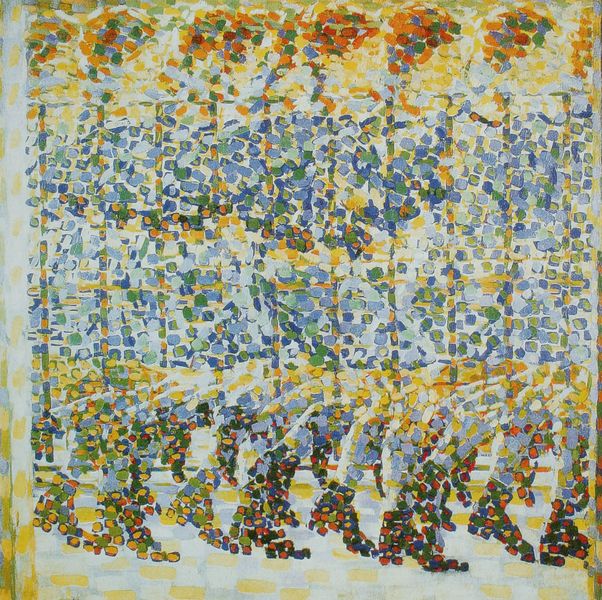
Titel: Mädchen auf dem Balkon
Künstler: Giacomo Balla
Standort: Mailand
Institution: Civica Galleria d'Arte Moderna
Schlagwörter: blau, gemälde, gruppe, kopf, körper, mann, weiß, aquarell, frauen, gelb, grün, impressionismus, menschen, mädchen, stadt, bewegung, blumen, braun, bunt, frankreich, frau, haar, hell, hüte, kleid, köpfe, licht, männer, orange, schwarz, strasse, rot, expressionismus, leute, malerei, meschen, tanz, gesichter, hose, arme, gesicht, kleidung, mensch, öl, gehen, gitter, boden, figur, haare, person, tänzerinnen, beine, hellblau, schwung, balkon, bein, farbig, kuss, liebe, komplementär, divisionismus, fahnen, italien, schuhe, pointilismus, laufen, abstrakt, flächen, modern, farbe, linien, füsse, krieg, soldaten, tapete, zopf, sport, deutsch, knie, striche, fotografie, punkte, futurismus, gang, fuss, parallel, viele, militär, uniform, soldat, strich, dynamik, lauf, punkt, tupfen, reihe, stempel, helm, stiefel, schritt, kacheln, mosaik, schuh, pinsel, tupfer, armee, marsch, pinselstrich, helme, verschwommen, seitenprofil, gewehr, dynamisch, gehorsam, film, krieger, steinchen, sieben, seurat, signac, balu, leuchtend, speer, speere, locker, undeutlich, parade, zeit, gewehre, staffel, reigen, farbtupfer, optische, geometrie, marschieren, wiederholung, geschwindigkeit, matisse, vorwärts, duchamp, ungenau, backsteine, avantgarde, laufend, grundfarben, neoimpressionismus, pastel, senkrechte, farbmischung, vertikal, abstand, folge, sequenz, boccioni, nebeneinander, balla, schritte, ablauf, fußball, derain, blaues kleid, bala, bewegungsablauf, muybridge, gleichschritt, reine farbe, stiefeln, vervielfältigung, aktio, avantgard, farbaufteilung, fortbewegung, ganf, in leserichtung, mehrheit, menachen, patroulie, pointillismua, raltion